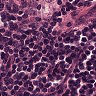
Metastatic tissue present: no